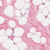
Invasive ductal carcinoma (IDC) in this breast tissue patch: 0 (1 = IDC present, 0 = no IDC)